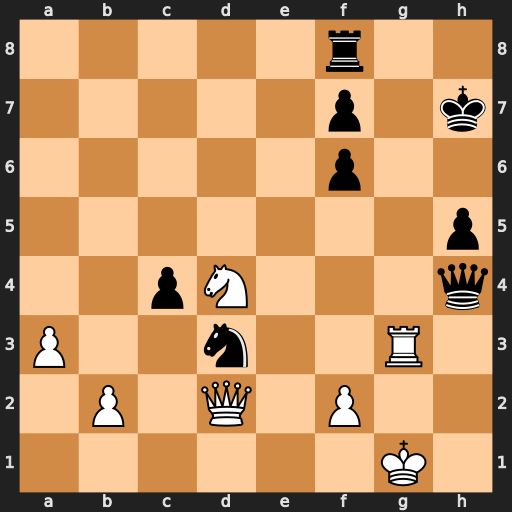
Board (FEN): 5r2/5p1k/5p2/7p/2pN3q/P2n2R1/1P1Q1P2/6K1
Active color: w
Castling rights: -
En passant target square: -
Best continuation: Rg7+ Kxg7 Nf5+ Kg8 Nxh4